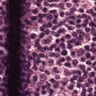
Metastatic tissue present: no